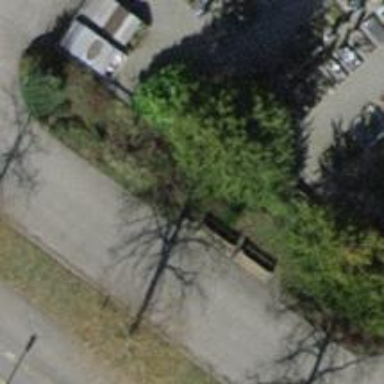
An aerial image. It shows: Bench.